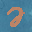
Label: 2